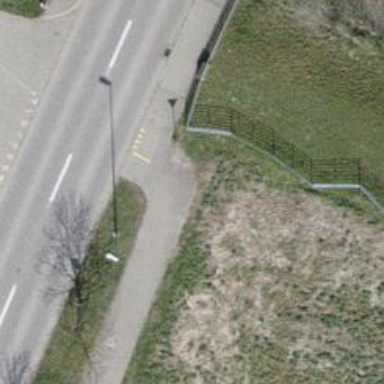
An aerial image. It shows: Sidewalk.